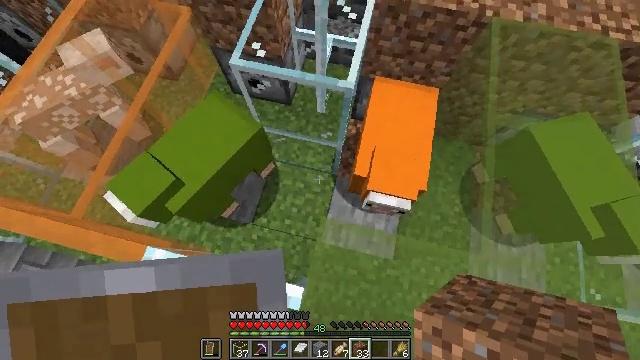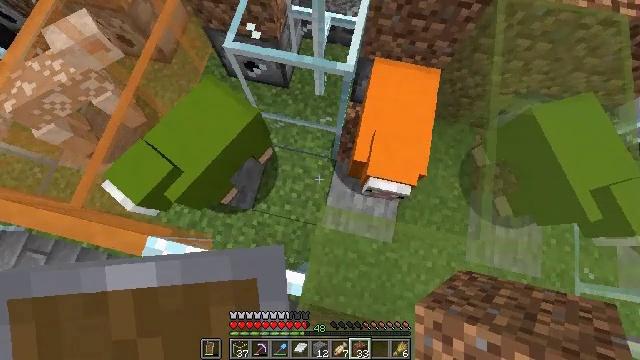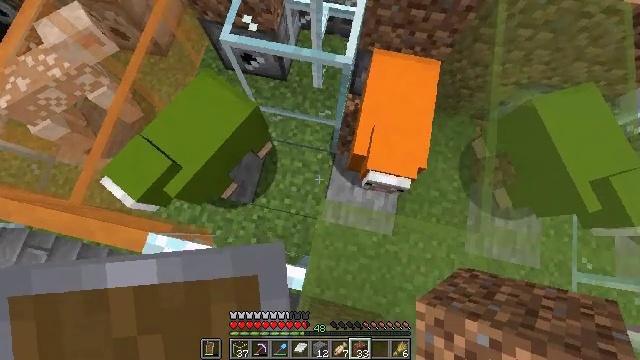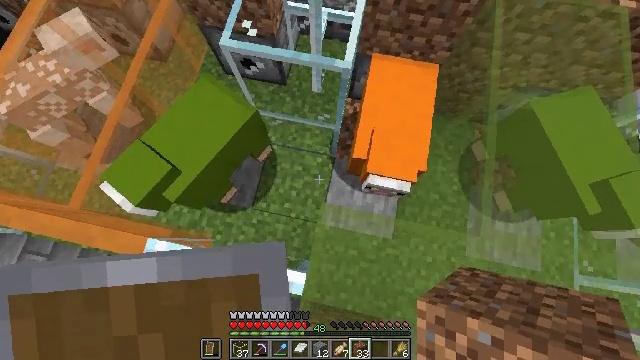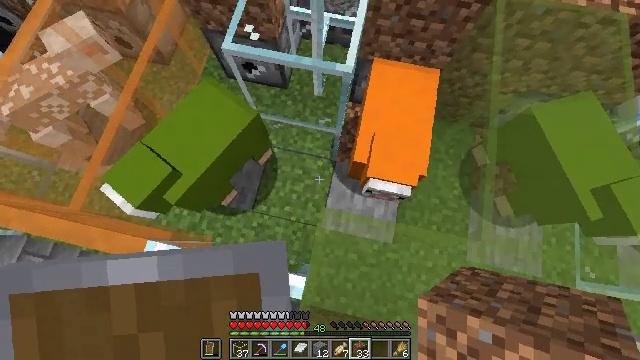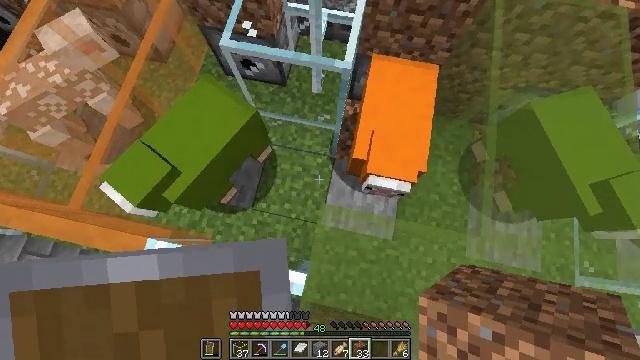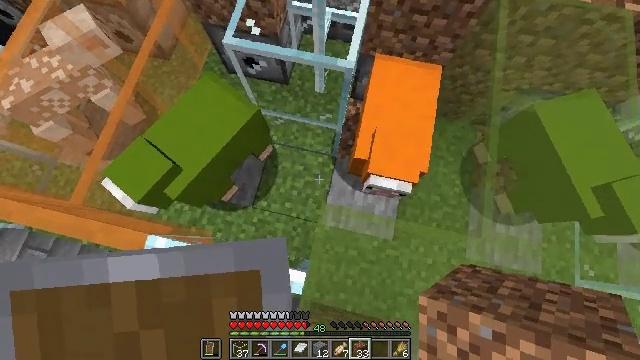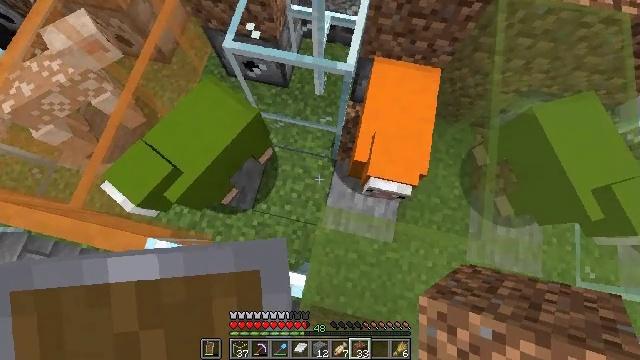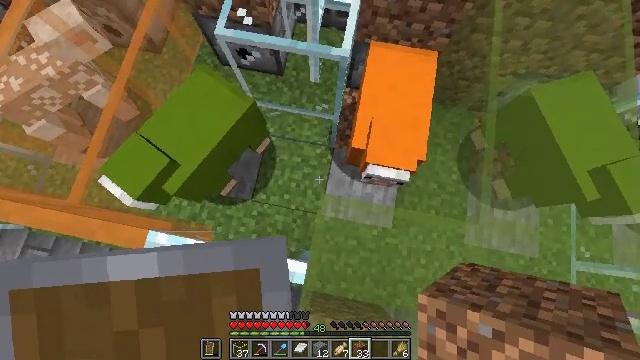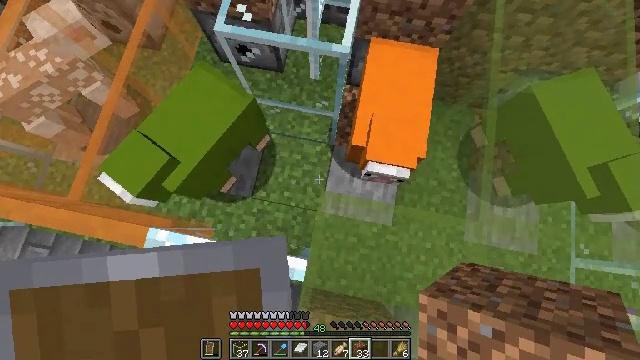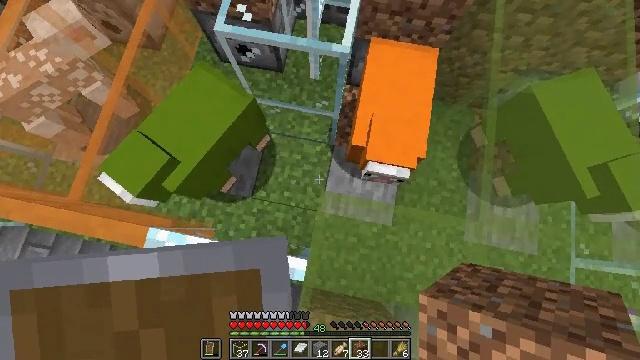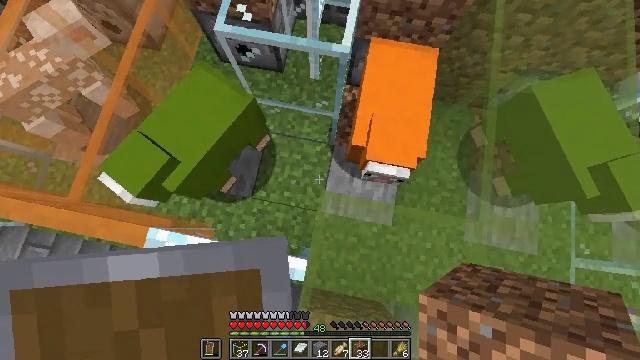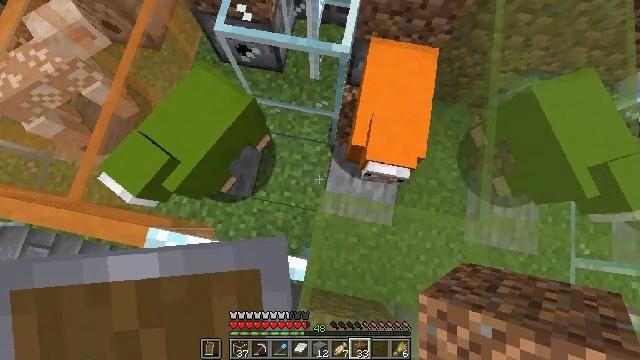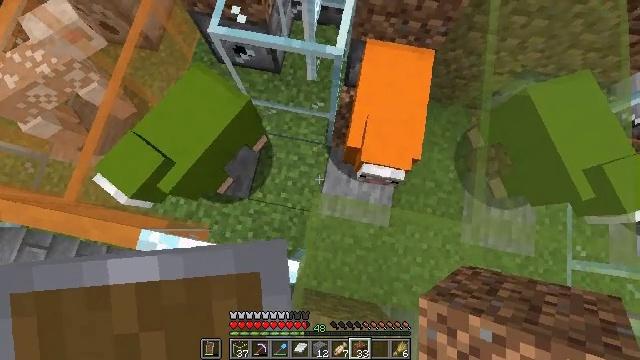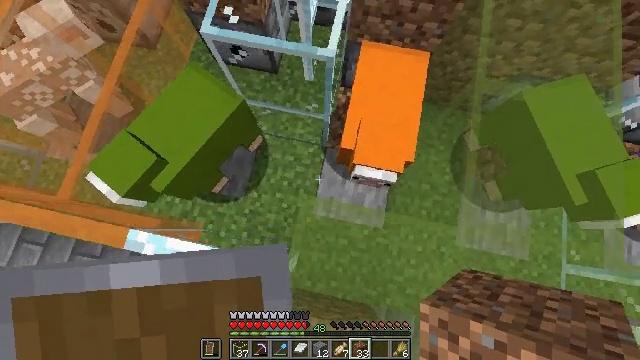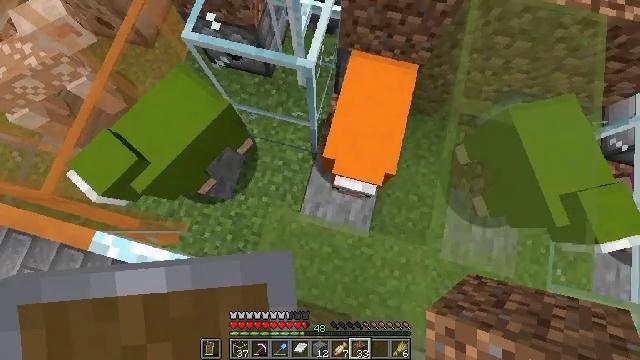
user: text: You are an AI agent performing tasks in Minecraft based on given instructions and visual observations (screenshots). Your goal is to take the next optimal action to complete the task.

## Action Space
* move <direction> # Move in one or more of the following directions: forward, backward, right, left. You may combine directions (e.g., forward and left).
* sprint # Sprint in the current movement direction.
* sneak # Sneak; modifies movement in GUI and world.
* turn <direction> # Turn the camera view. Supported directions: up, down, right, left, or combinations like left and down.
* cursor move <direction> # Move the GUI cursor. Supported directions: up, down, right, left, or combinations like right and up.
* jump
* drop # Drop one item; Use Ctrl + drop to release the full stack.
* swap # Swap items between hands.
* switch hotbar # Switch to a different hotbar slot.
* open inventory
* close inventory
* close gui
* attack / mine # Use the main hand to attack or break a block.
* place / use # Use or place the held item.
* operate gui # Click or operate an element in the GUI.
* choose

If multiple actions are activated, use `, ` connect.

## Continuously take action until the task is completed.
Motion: motion action
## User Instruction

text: Shatter the glass to collect it.
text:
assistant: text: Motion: turn down
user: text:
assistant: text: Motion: turn down
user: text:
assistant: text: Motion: no_op
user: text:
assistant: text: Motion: no_op
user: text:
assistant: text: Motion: no_op
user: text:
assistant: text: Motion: no_op
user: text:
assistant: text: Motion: no_op
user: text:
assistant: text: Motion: turn right and down
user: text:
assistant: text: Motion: no_op
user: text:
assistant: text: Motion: no_op
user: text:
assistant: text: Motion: no_op
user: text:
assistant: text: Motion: no_op
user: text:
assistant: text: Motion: move right
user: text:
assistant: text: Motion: move right
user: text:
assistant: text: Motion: move forward and move right, turn left
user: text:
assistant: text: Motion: move forward and move right, turn left
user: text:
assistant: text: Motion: move forward and move right, turn left
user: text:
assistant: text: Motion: move right, turn left
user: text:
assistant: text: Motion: turn left
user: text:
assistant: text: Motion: turn left
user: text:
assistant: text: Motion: no_op
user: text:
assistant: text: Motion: no_op
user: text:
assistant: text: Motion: no_op
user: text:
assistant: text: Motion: no_op
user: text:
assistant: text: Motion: no_op
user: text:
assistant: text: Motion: no_op
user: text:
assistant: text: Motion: move forward
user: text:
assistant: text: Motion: move forward and move right
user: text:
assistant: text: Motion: move forward and move right, turn left
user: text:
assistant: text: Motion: move forward and move right, turn left